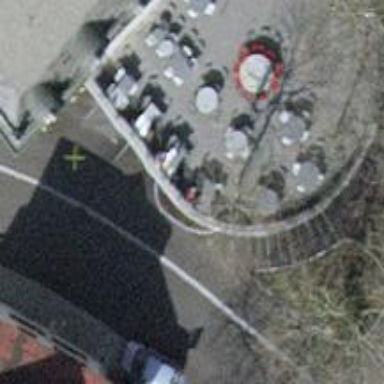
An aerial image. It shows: Toilets are available here.